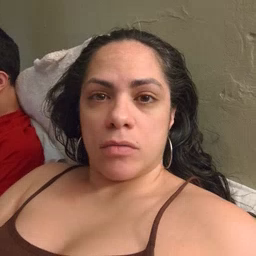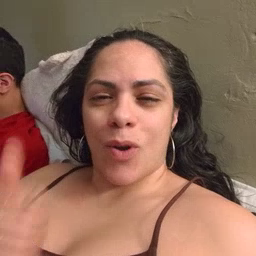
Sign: callonphone